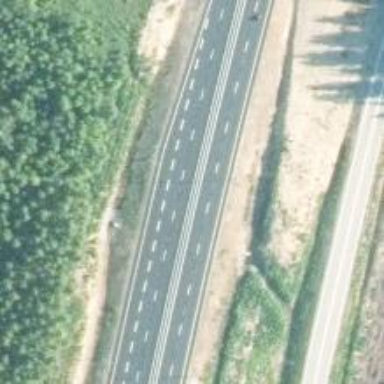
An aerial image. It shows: Trunk highway.